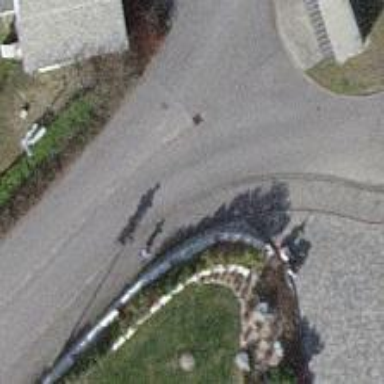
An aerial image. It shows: Asphalt sidewalk along the footway.